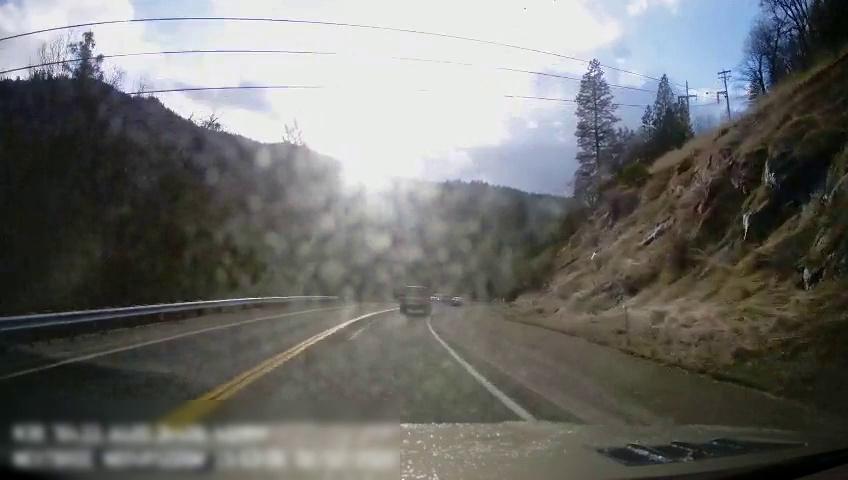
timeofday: Day
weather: Sunny
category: Drivable Space
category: Vehicles | Car
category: Vehicles | Truck
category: Lanes | Current Lane
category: Lanes | Current Lane
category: Lanes | Alternate Lane